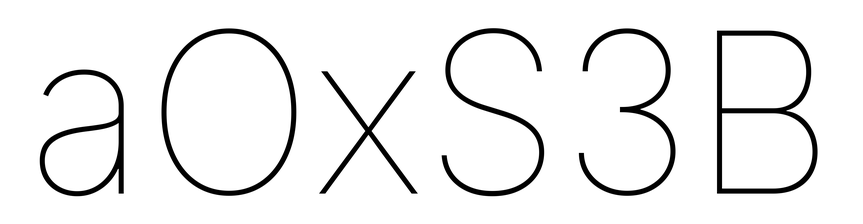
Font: Inter_Thin